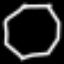
Label: octagon